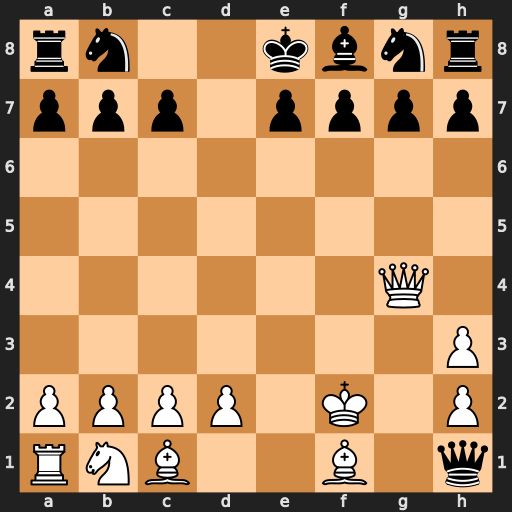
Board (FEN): rn2kbnr/ppp1pppp/8/8/6Q1/7P/PPPP1K1P/RNB2B1q
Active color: w
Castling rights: kq
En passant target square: -
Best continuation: Qc8#